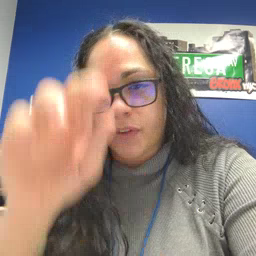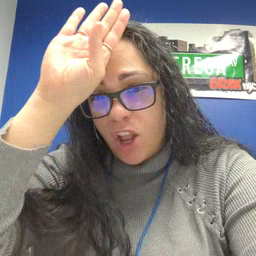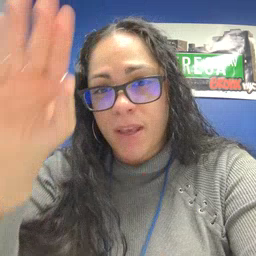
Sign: fireman